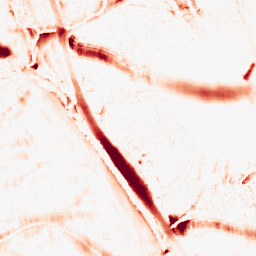
Category: morphological
Decomposition family: morphological_ellipse
Decomposition parameters: operation: opening
width: 30
height: 20
Upsampling method: bilinear
Upsampling parameters: scale: 8
Upsampling scale: 8